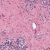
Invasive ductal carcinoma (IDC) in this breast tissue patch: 0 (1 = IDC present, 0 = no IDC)